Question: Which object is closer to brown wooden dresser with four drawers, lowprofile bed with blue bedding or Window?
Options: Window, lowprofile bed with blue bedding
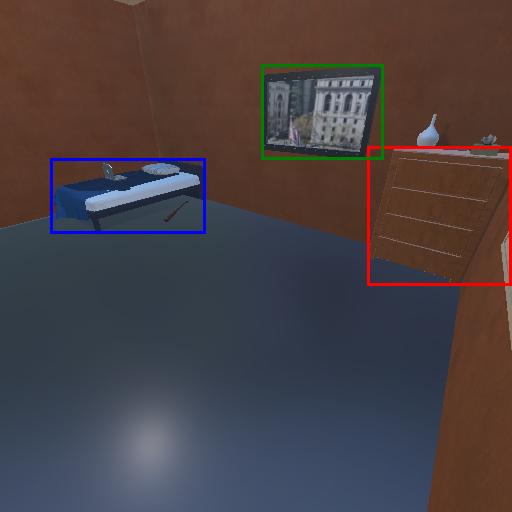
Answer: Window